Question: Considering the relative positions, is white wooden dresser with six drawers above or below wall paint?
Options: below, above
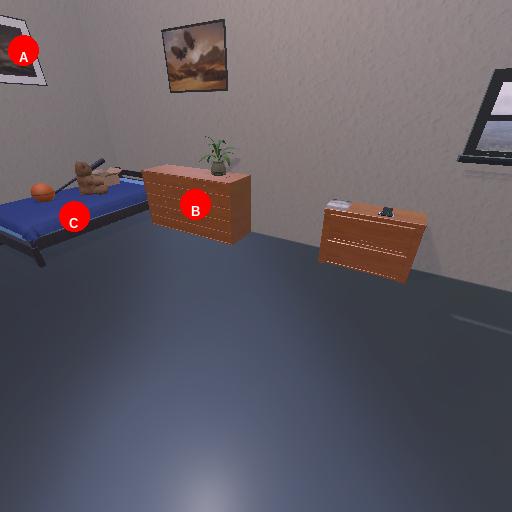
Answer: below